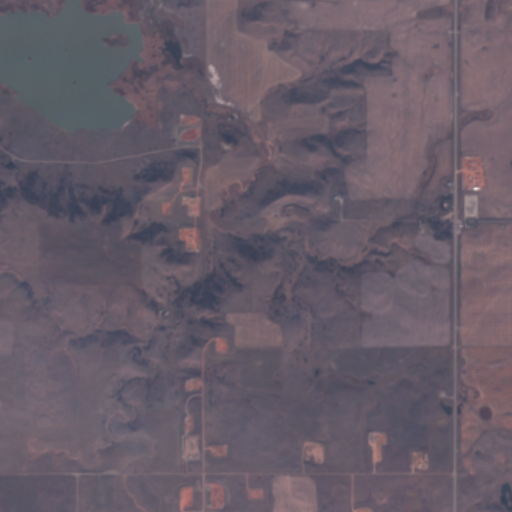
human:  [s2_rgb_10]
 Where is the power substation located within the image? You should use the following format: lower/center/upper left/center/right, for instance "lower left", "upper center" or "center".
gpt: The power substation is located in the center right of the image.
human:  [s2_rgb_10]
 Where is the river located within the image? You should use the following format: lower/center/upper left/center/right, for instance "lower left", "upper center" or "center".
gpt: The river is located in the lower of the image.
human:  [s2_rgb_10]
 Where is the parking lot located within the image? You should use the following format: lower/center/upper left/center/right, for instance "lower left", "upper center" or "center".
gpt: There is no parking lot in the image.